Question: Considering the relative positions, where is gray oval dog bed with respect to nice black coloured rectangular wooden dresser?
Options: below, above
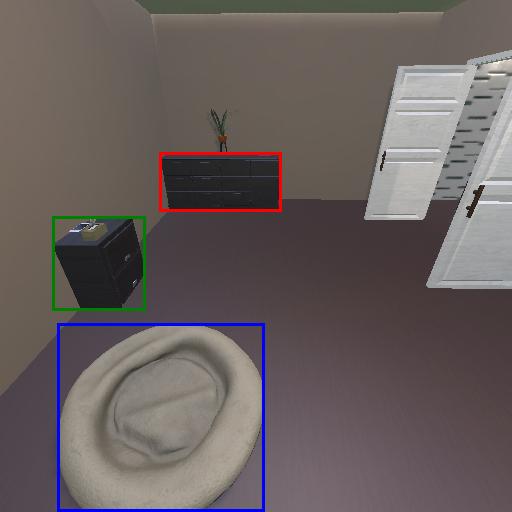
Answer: below